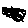
Label: line